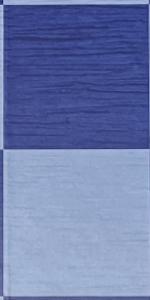
Label: Empty